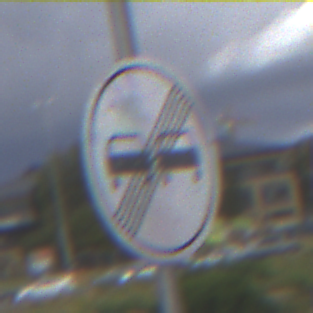
Verkehrszeichen: EndeUeberholverbot
Umgebung: Outdoor, Suburban
Tageszeit: MorningAfternoon
Wetter: PartlyCloudy
Licht: Natural
Jahreszeit: NotSpecified
Kontrast: LowContrast